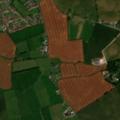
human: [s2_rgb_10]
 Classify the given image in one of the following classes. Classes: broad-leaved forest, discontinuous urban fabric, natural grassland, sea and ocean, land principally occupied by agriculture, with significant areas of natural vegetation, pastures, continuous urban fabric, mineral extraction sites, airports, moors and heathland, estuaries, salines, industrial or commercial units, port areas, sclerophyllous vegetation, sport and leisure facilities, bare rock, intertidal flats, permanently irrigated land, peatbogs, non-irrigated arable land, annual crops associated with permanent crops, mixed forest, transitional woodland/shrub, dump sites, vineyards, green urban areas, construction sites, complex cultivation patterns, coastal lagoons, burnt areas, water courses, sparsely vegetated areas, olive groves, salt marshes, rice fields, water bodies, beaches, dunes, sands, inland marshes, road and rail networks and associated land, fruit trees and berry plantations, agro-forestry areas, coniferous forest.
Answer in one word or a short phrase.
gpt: discontinuous urban fabric, non-irrigated arable land, pastures